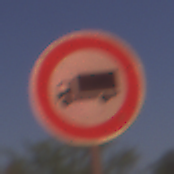
Verkehrszeichen: VerbotFuerKraftfahrzeugeUeberDreiKommaFuenfTonnen
Umgebung: Outdoor, RoadRail
Tageszeit: Midday
Wetter: Clear
Licht: Natural
Jahreszeit: NotSpecified
Kontrast: HighContrast